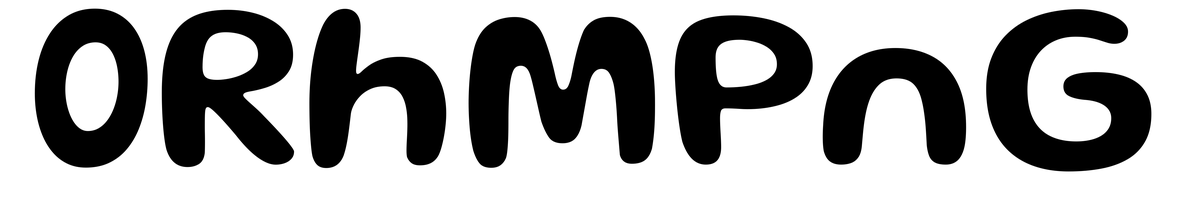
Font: Gluten_Medium